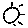
Label: sun